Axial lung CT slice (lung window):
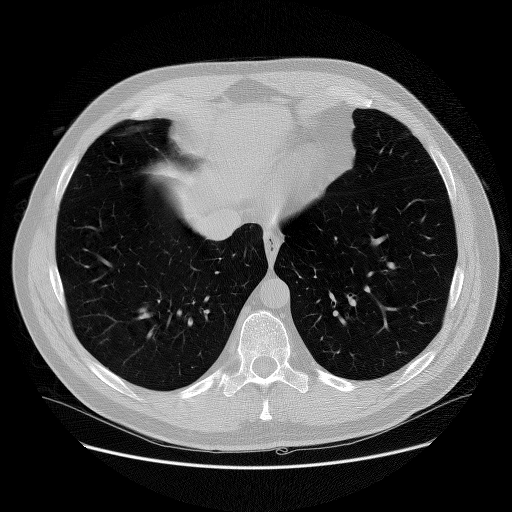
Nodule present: no